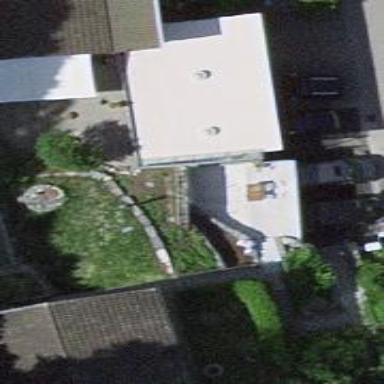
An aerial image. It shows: Garage building.